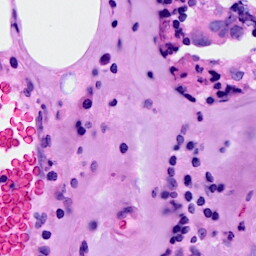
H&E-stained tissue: Breast